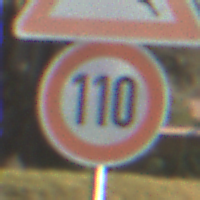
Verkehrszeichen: Geschwindigkeit110
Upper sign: WildwechselRechts
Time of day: MorningAfternoon
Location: Outdoor (Nature)
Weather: PartlyCloudy
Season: NotSpecified
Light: Natural